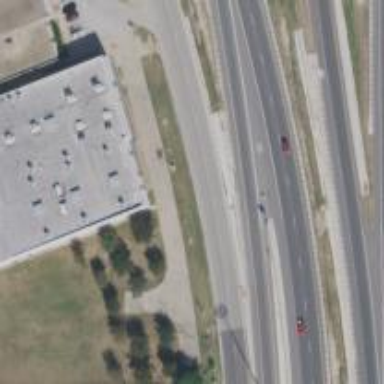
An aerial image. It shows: Secondary road with frontage road alongside.